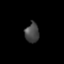
Tissue: lung
Cell type: B cells
Senescence score: 0.1693
Nuclear area (px): 274
Mean DAPI intensity: 69.555